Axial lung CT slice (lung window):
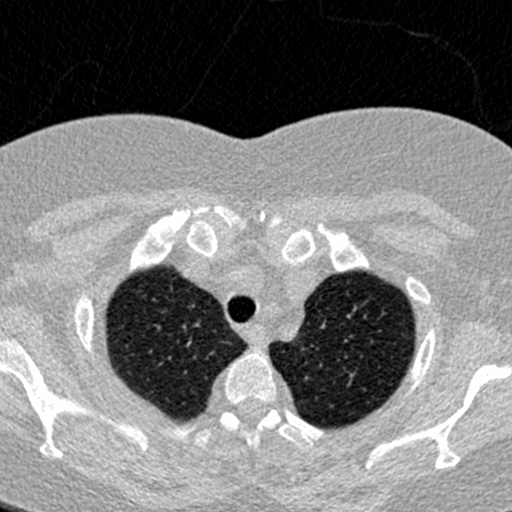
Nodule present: no